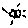
Label: sun